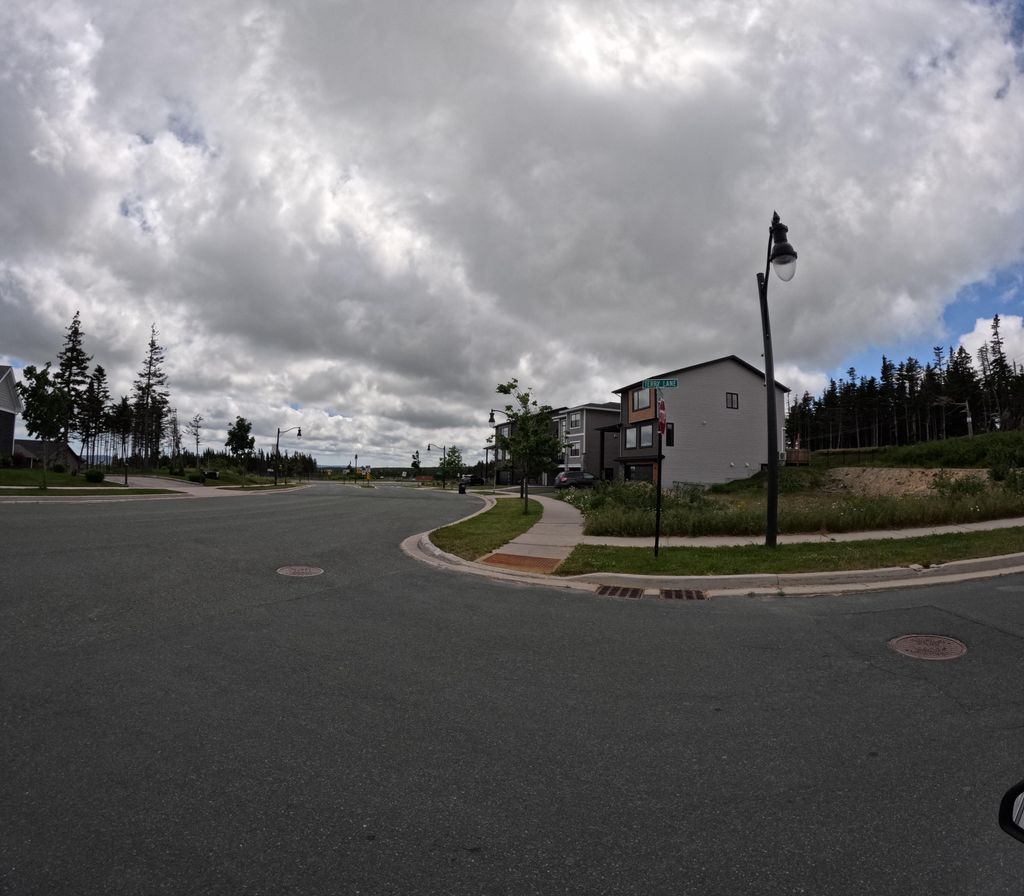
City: st_johns